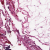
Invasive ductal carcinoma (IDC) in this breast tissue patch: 0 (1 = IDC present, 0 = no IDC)